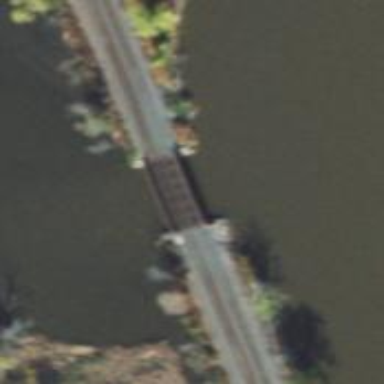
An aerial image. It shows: Bridge over railway line.